Here is the envelope spectrum of one vibration snapshot from a rolling-element bearing, with each characteristic fault-frequency family marked on the frequency axis. Determine the bearing's health state. Answer with exactly one of: normal, inner_race, outer_race, ball.
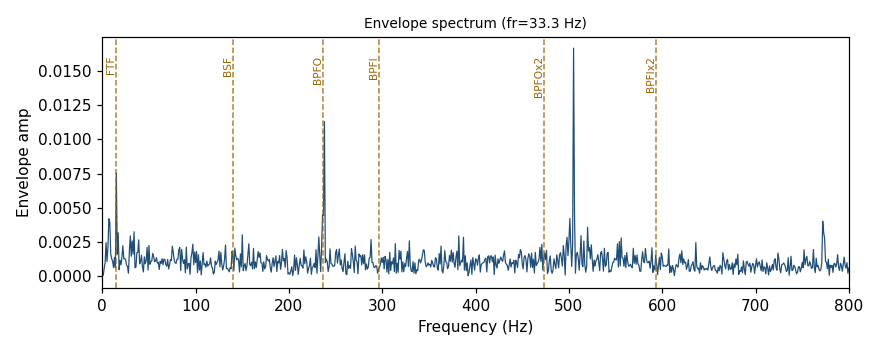
Answer: normal